Question: I am trying consume a webservice hosted by
<URL>
but eclipse showing "The service defintion selected is invalid"

1.opened the above wsdl url in ie and xml displayed properly
2.eclipse have network connectivity,it shows list of update when help-->check for update is clicked
3.Downloaded a copy of the wsdl and was able to generate client components.But when i tried to invoke a method i am getting connection refused error
'''
{http://xml.apache.org/axis/}stackTrace:java.net.ConnectException: Connection refused: connect
at java.net.PlainSocketImpl.socketConnect(Native Method)
at java.net.PlainSocketImpl.doConnect(PlainSocketImpl.java:333)
at java.net.PlainSocketImpl.connectToAddress(PlainSocketImpl.java:195
'''
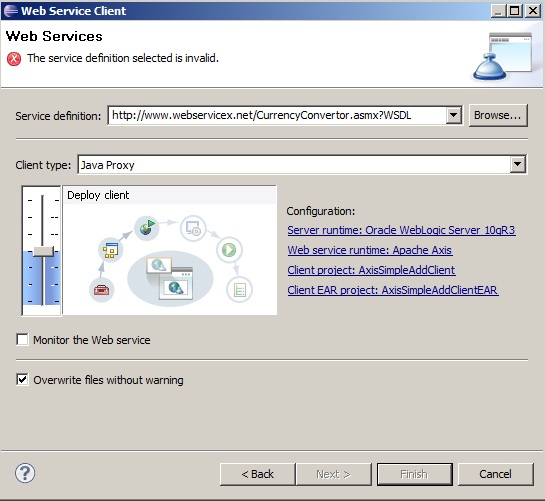
Answer: I was able to solve this by a correct proxy in JVM arguments.The problem was as i was under a corporate proxy firewall,My java was failing to retreive the wsdl from the external link.Hope it helps to somebody who have similar issue.